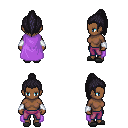
a pixel art fantasy rpg character, female body template, human, dark skin, lavender cape, magenta pants, raven long topknot hairstyle, white cloth bracers, gray slippers, four views (front, back, left, right), 2x2 character sprite sheet, small pixel art, hard edges, no anti-aliasing